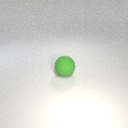
large green rubber sphere